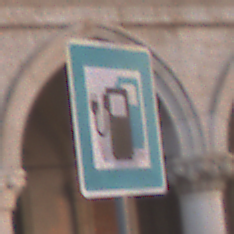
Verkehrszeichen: LadestationFuerElektrofahrzeuge
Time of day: SunriseSunset
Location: Outdoor (Urban)
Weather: Clear
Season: NotSpecified
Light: Natural